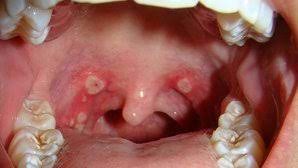
Condition: Mouth Ulcer